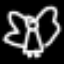
Label: angel